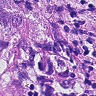
Metastatic tissue present: yes